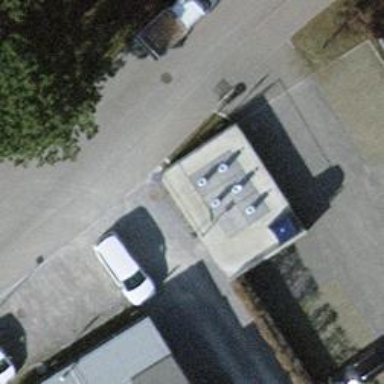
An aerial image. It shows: Recycling container for recycling.